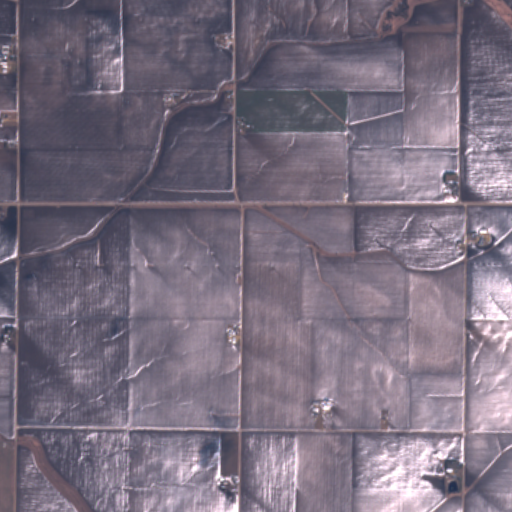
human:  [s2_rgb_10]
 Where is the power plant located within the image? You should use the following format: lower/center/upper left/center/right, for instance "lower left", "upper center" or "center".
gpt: There is no power plant in the image.